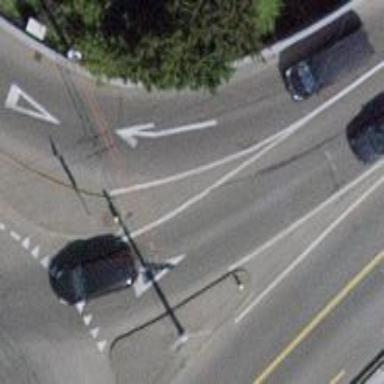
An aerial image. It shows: Secondary road bridge with trolley wires.